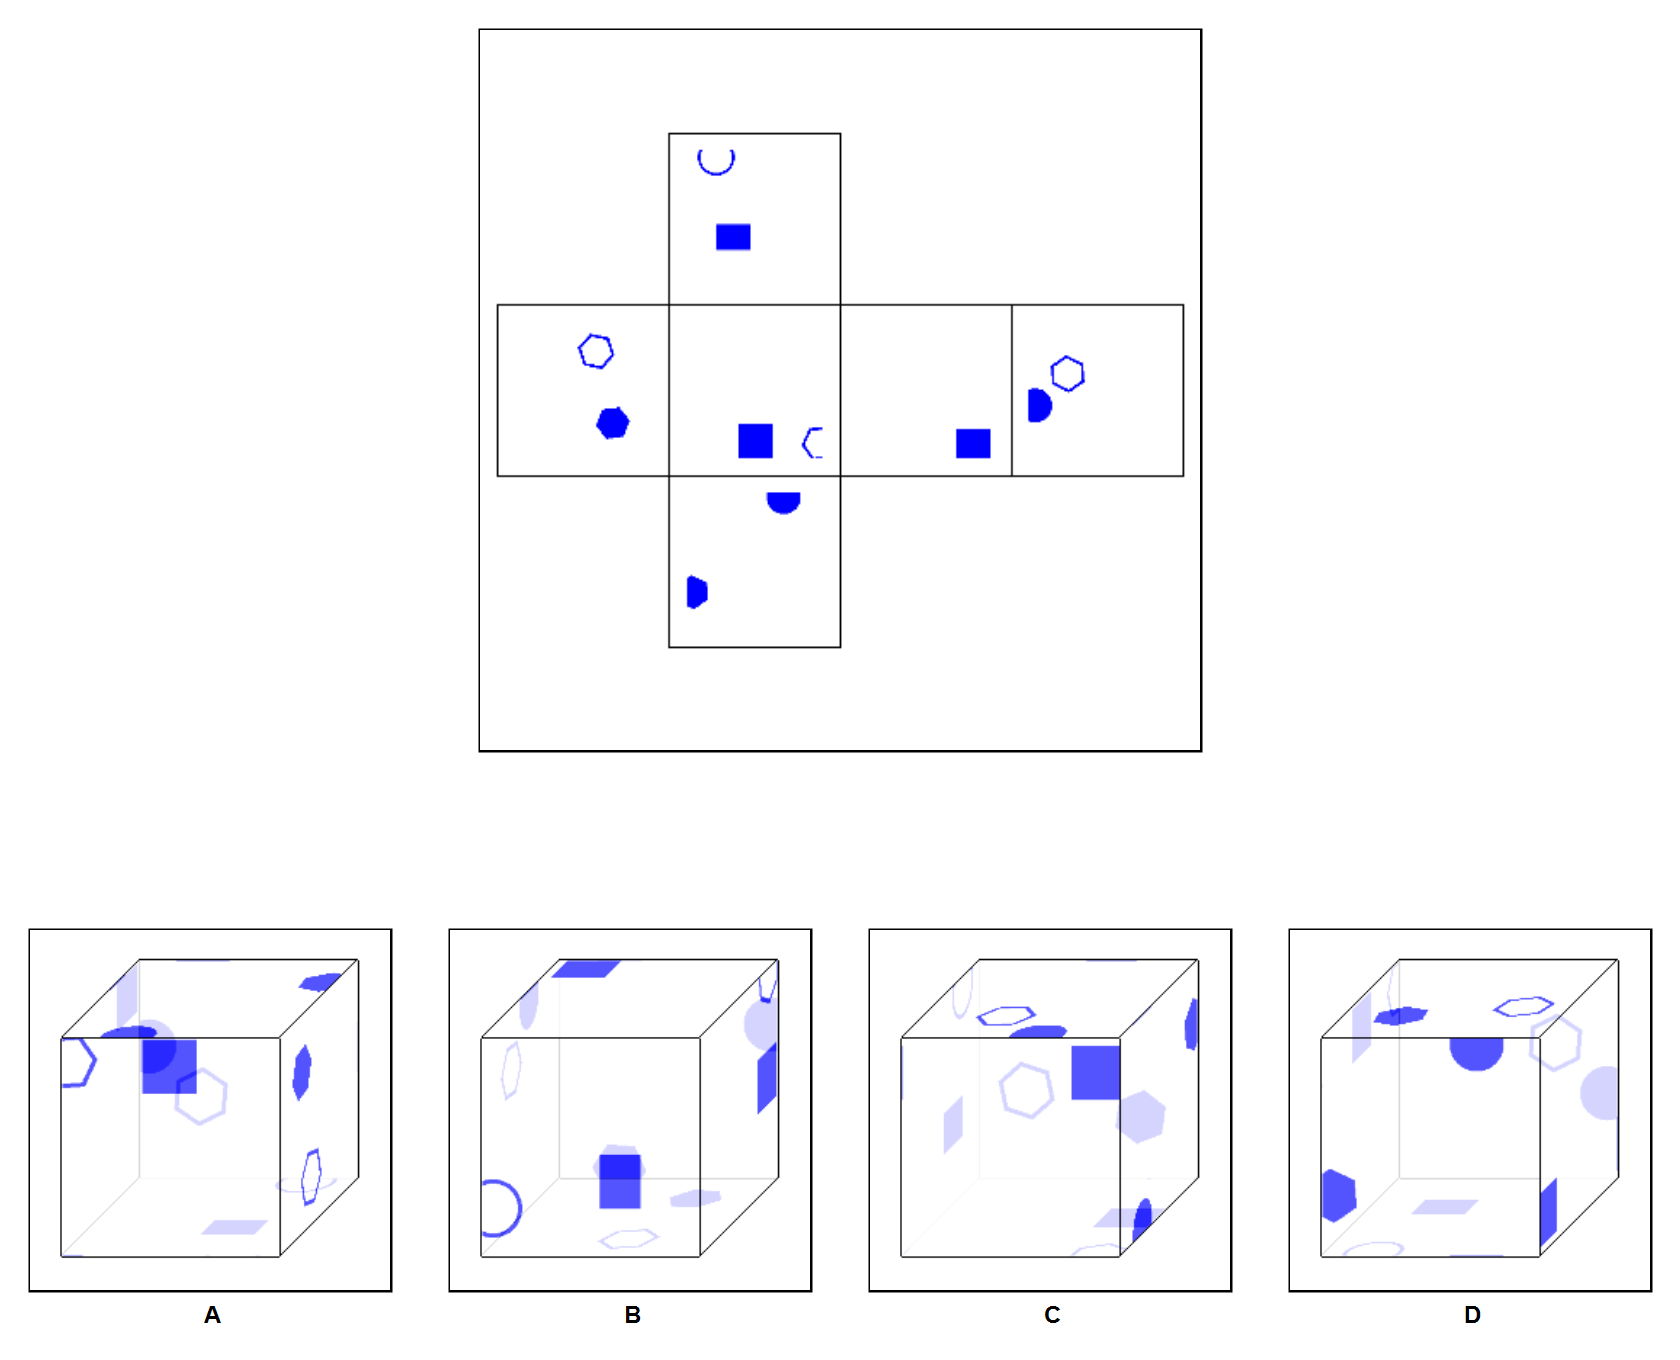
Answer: D